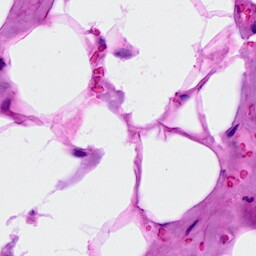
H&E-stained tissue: Breast